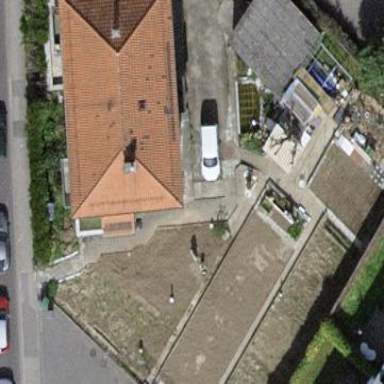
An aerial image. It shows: Garden surrounded by fence.